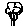
Label: flower